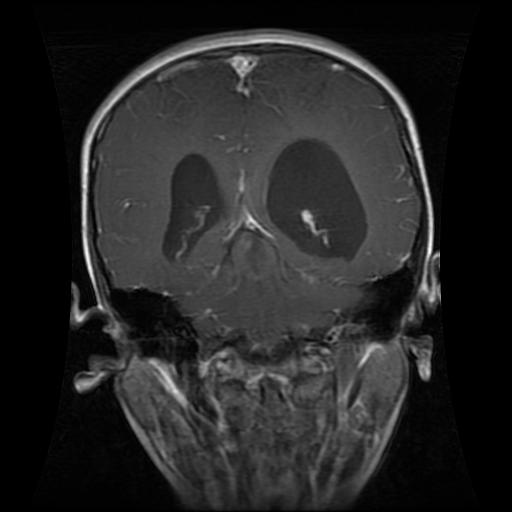
Label: glioma